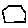
Label: hexagon